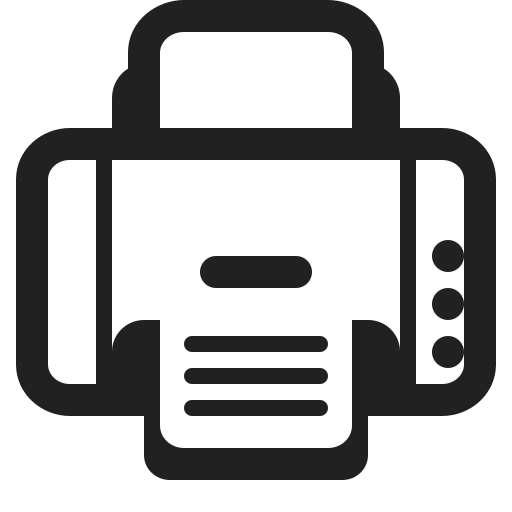
printer high contrast